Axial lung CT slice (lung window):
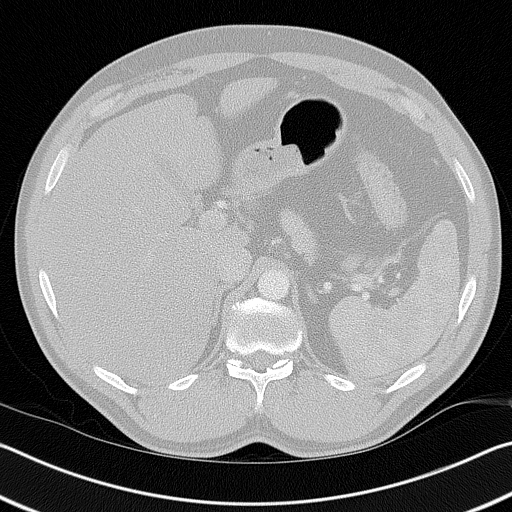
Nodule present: no